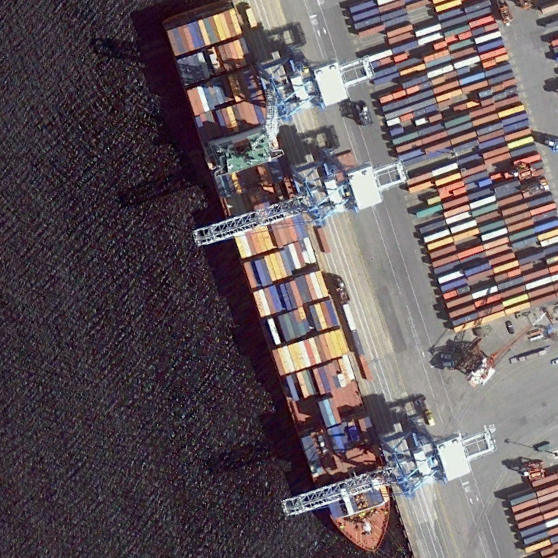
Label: civil